Interaction volume radius: 5 \u00c5
Interaction volume height: 10 \u00c5
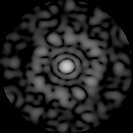
Disorder parameter: 0.7283